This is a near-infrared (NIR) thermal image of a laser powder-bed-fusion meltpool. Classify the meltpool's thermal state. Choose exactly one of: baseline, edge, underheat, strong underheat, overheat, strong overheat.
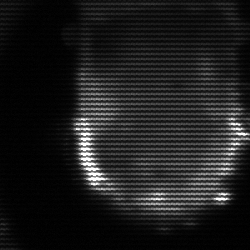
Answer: baseline